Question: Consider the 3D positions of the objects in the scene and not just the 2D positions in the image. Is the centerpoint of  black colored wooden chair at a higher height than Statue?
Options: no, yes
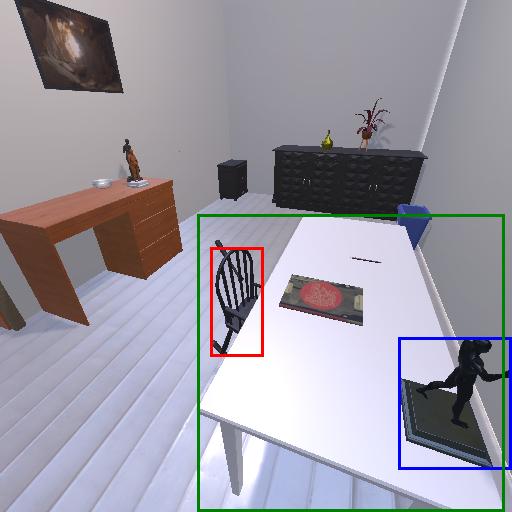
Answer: no